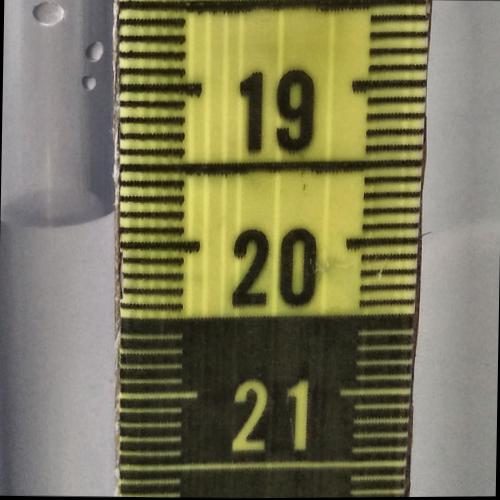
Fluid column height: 19.8 cm